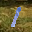
Label: 1